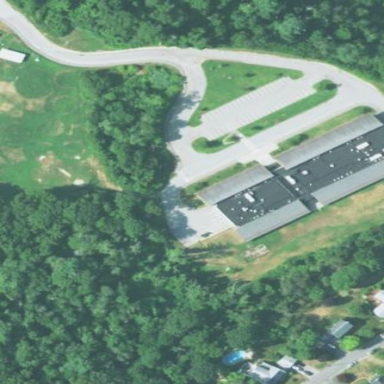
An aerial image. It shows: School building.